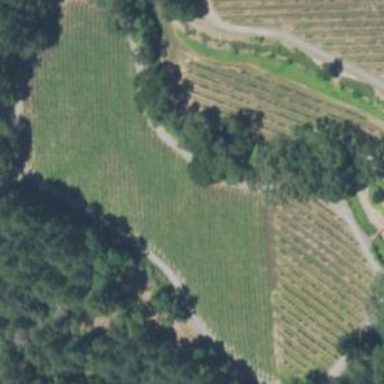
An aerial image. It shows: Vineyard with grape crops.